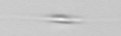
Label: Cylindrotheca_morphotype1